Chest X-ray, PA view. Patient: 51 years old, sex F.
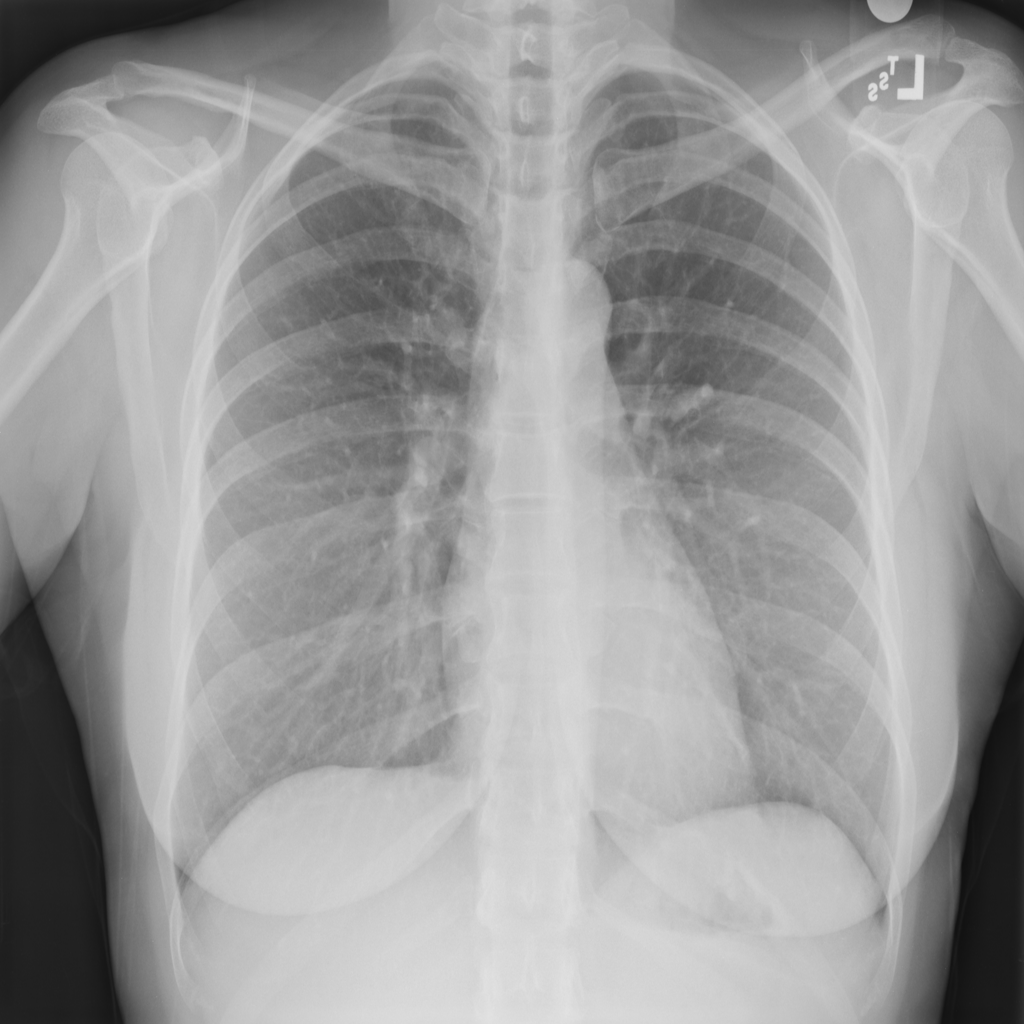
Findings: No Finding